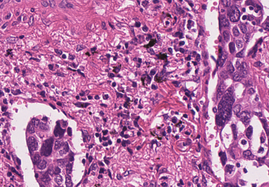
Tumor epithelial tissue: yes
Tumor-associated stroma tissue: yes
Normal tissue: no